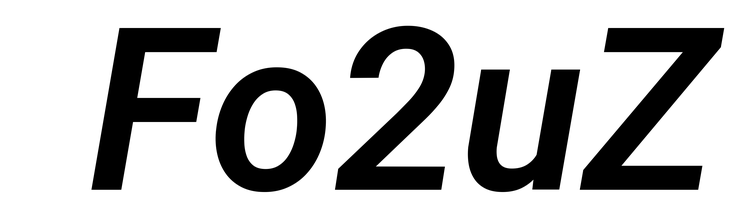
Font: Roboto-Italic_SemiBold_Italic